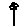
Label: flower